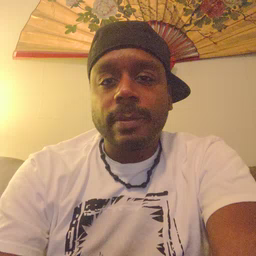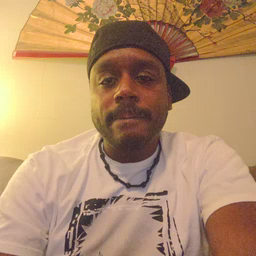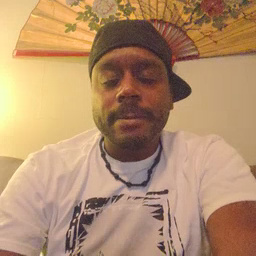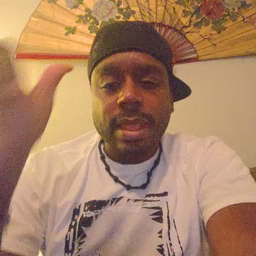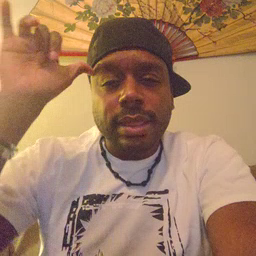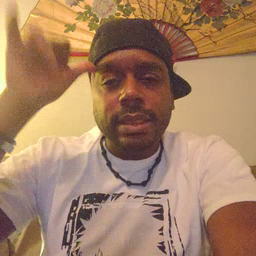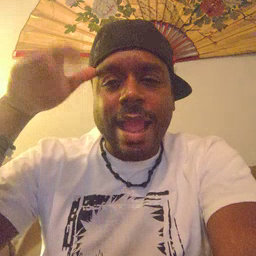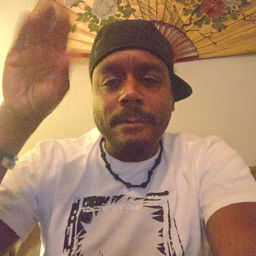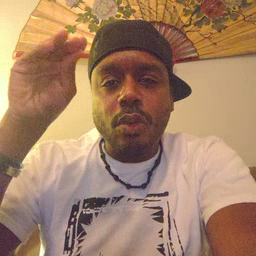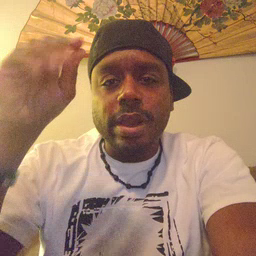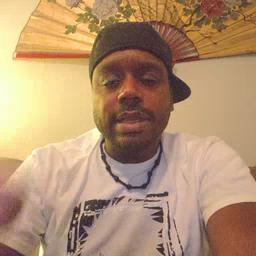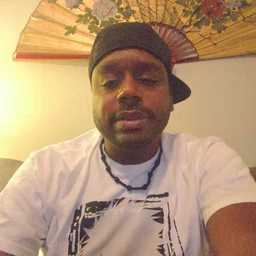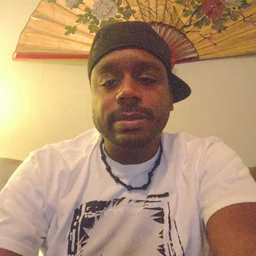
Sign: cowboy